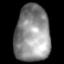
Tissue: lung
Cell type: Endothelial cells
Senescence score: 0.5504
Nuclear area (px): 1959
Mean DAPI intensity: 141.143